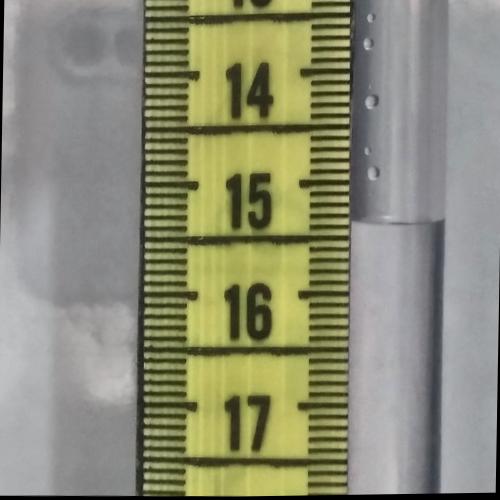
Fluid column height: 15.4 cm